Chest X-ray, PA view. Patient: 62 years old, sex M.
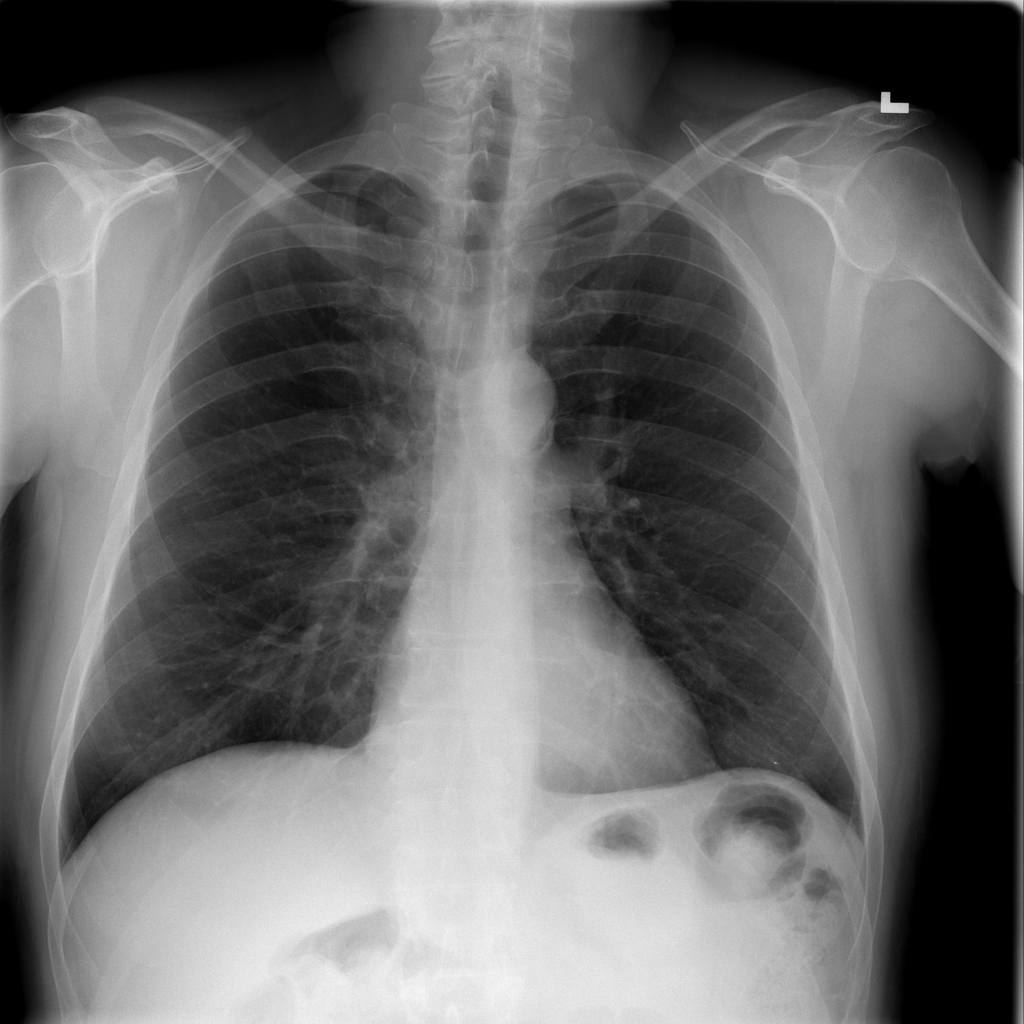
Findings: No Finding